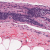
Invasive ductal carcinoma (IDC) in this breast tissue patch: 0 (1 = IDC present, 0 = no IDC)